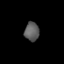
Tissue: prostate
Cell type: T cells
Senescence score: 0.2692
Nuclear area (px): 270
Mean DAPI intensity: 91.881